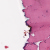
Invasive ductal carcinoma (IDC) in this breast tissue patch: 0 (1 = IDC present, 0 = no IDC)